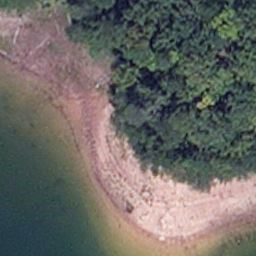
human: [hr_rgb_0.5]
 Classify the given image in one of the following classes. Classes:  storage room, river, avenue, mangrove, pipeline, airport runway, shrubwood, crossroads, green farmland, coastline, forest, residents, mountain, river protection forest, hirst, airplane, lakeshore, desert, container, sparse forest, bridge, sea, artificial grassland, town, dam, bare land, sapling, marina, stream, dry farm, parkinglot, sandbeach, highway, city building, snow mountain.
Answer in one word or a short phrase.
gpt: lakeshore